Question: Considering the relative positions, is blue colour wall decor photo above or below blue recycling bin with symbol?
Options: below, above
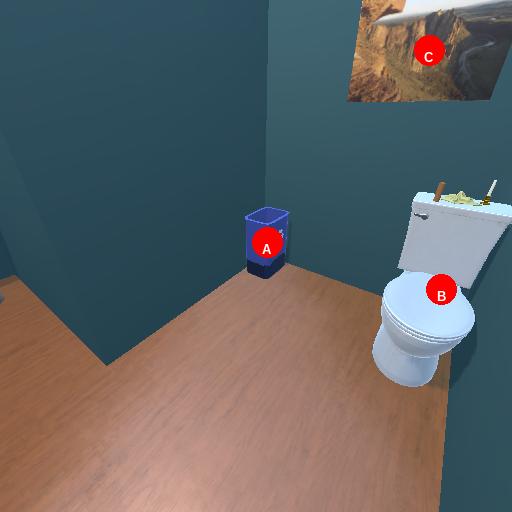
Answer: below